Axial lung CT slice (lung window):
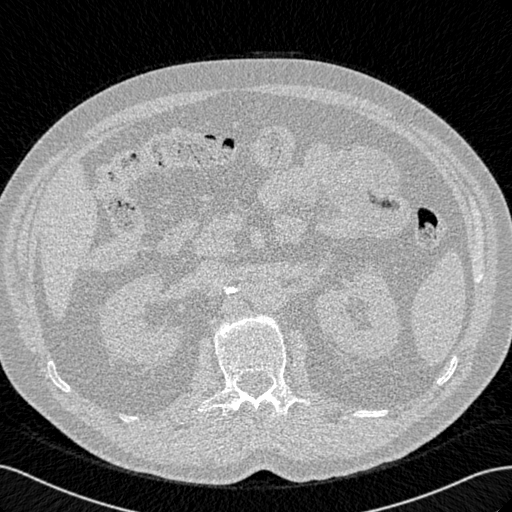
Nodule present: no